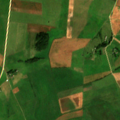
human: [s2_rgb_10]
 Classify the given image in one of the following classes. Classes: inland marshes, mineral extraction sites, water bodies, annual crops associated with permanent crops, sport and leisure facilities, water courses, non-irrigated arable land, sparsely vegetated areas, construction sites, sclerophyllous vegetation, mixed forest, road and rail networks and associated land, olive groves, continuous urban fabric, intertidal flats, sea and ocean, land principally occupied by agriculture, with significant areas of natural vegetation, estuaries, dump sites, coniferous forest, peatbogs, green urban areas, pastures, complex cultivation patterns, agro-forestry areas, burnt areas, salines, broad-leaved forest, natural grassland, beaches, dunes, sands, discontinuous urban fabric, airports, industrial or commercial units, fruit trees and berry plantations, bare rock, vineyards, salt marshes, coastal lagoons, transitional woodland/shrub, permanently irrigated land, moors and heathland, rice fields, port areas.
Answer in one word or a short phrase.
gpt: non-irrigated arable land, pastures, complex cultivation patterns